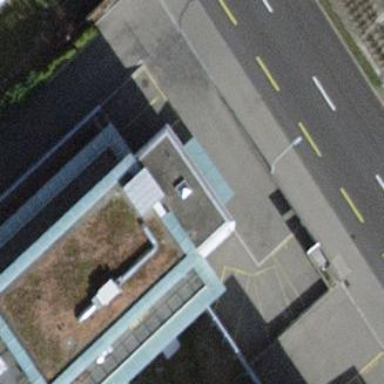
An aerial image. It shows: Building with flat roof.